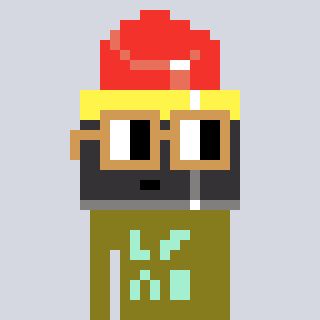
a pixel art character with square brown glasses, a lipstick-shaped head and a gunk-colored body on a cool background